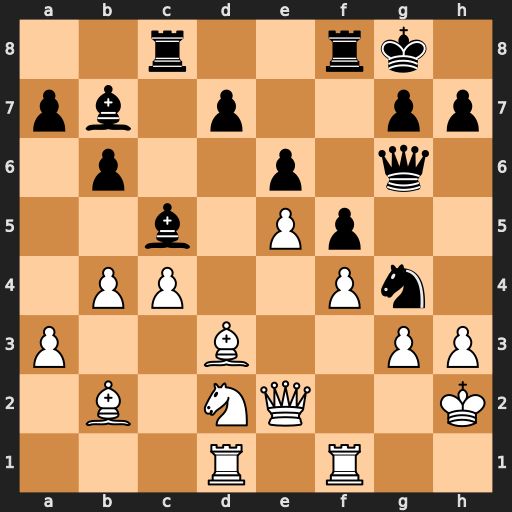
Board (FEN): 2r2rk1/pb1p2pp/1p2p1q1/2b1Pp2/1PP2Pn1/P2B2PP/1B1NQ2K/3R1R2
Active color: w
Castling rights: -
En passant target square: -
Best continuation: Qxg4 fxg4 Bxg6